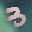
Label: 3